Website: bh-photo
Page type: cross-sells
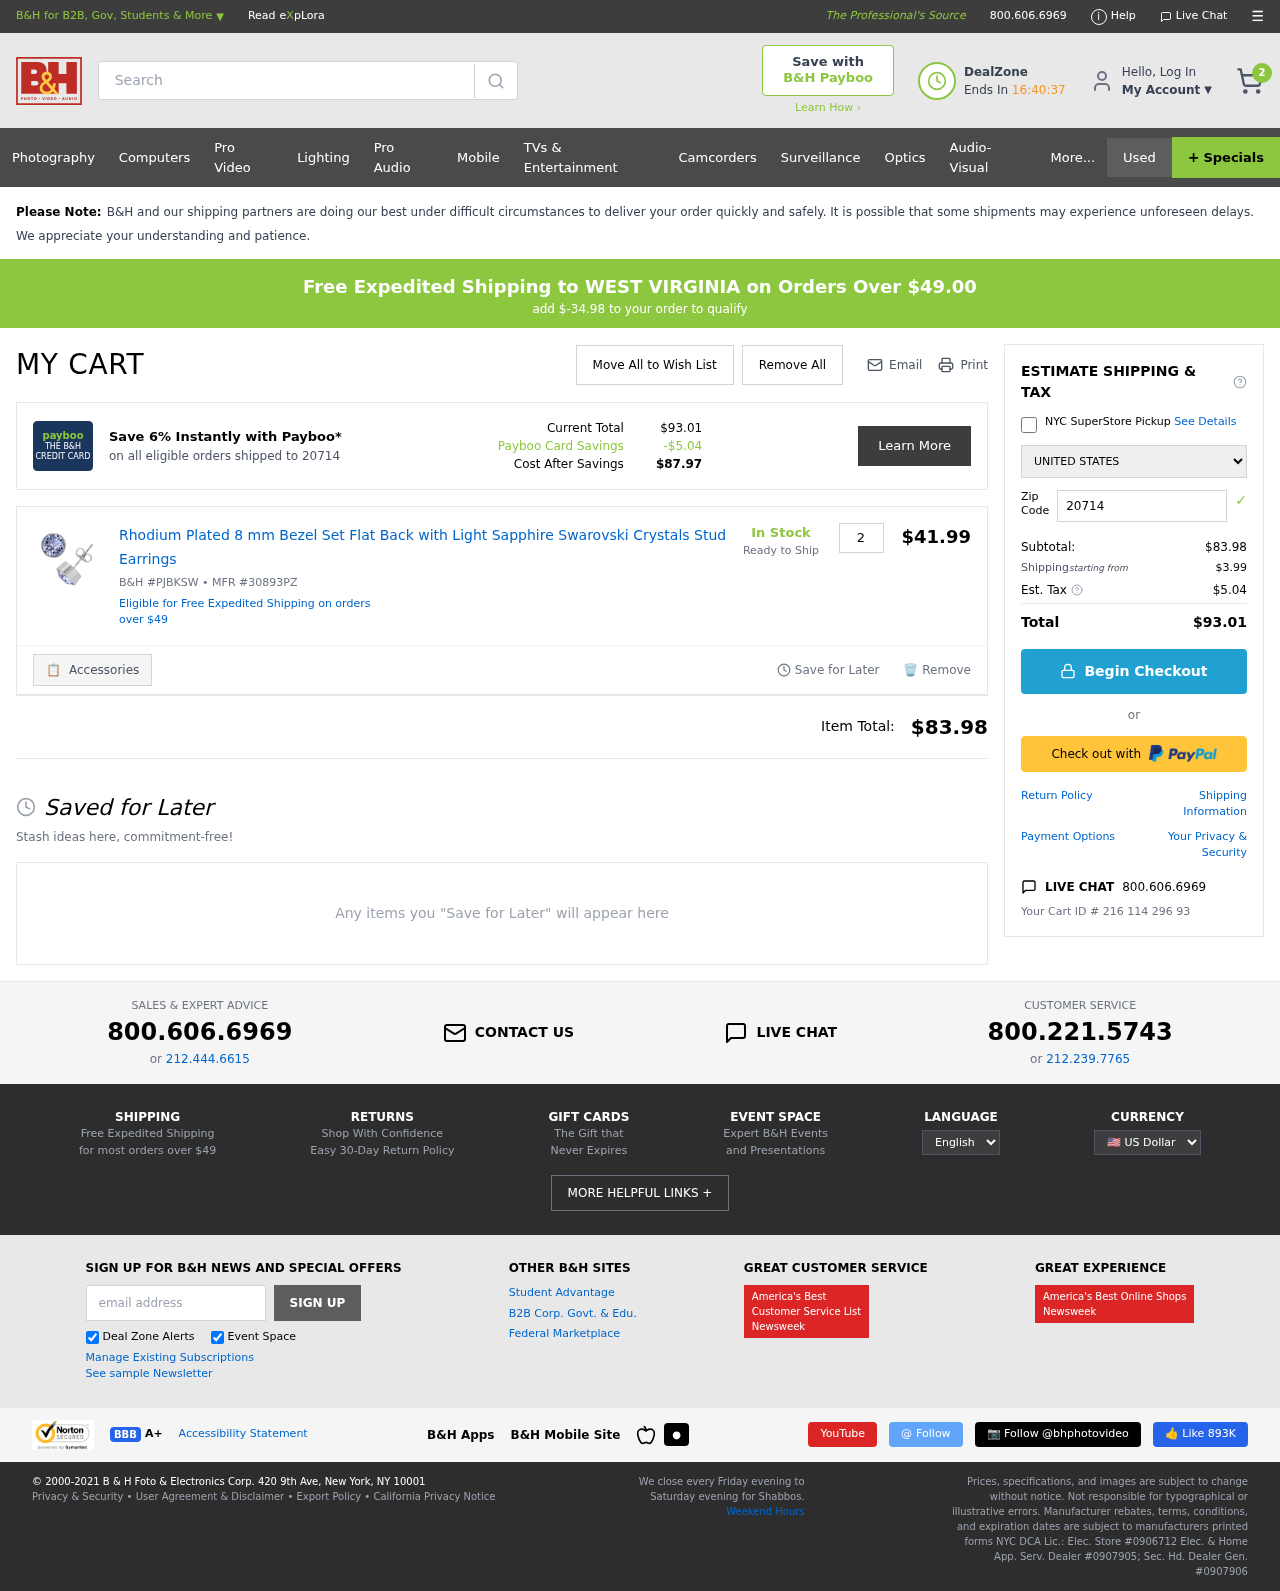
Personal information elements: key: PII_COUNTRY
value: United States
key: PII_POSTCODE
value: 20714
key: PII_STATE
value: WEST VIRGINIA
Product elements: key: PRODUCT1_NAME
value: Rhodium Plated 8 mm Bezel Set Flat Back with Light Sapphire Swarovski Crystals Stud Earrings
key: PRODUCT1_PRICE
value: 41.99
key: PRODUCT1_QUANTITY
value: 2
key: PRODUCT1_SKU
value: B&H #PJBKSW
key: PRODUCT1_MFR
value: MFR #30893PZ
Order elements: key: ORDER_NUM_ITEMS
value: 2
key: SHIPPING_THRESHOLD_REMAINING
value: $-34.98
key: ORDER_TOTAL
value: $93.01
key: ORDER_SUBTOTAL
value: $83.98
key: ORDER_SHIPPING_COST
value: $3.99
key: ORDER_TAX
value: $5.04
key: ORDER_ID
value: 216 114 296 93
Search elements: key: HEADER_SEARCH
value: Search
Other elements: key: PAYBOO_SAVINGS
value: -$5.04
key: COST_AFTER_SAVINGS
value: $87.97